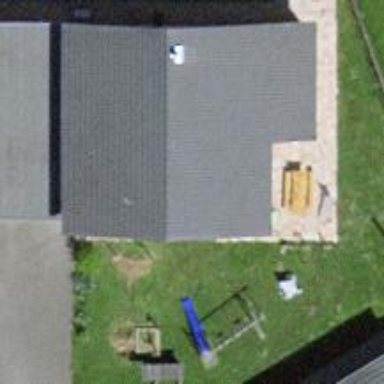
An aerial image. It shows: Simple house.